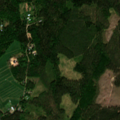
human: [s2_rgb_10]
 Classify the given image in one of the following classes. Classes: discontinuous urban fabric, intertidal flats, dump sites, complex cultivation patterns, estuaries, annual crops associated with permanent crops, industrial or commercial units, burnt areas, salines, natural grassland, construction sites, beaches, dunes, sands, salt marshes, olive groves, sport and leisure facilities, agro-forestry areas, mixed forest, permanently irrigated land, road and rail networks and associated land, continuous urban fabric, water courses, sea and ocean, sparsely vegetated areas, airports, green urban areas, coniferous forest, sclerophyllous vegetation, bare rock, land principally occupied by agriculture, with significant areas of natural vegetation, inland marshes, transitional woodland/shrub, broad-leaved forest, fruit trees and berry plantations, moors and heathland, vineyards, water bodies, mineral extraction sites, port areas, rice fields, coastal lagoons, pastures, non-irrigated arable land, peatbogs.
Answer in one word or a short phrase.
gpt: broad-leaved forest, coniferous forest, mixed forest